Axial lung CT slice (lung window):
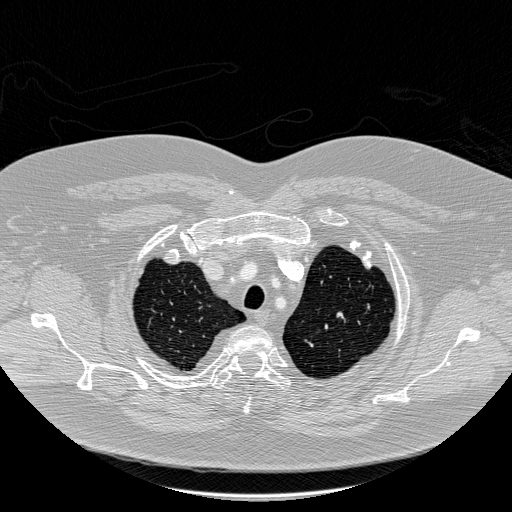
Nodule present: no